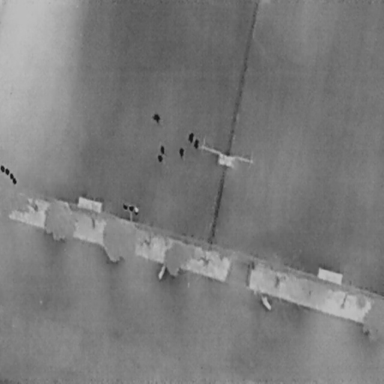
There are six People in the infrared image.